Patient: sex M, age 57
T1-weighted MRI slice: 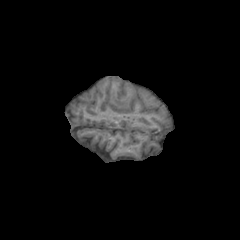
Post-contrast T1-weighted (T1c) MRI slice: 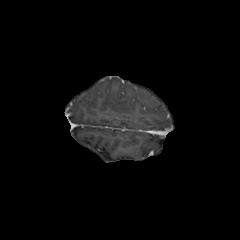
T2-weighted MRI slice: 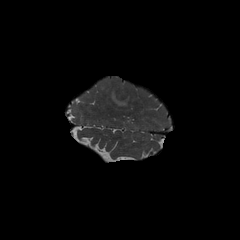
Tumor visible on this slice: yes
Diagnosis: Glioblastoma, IDH-wildtype
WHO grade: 4